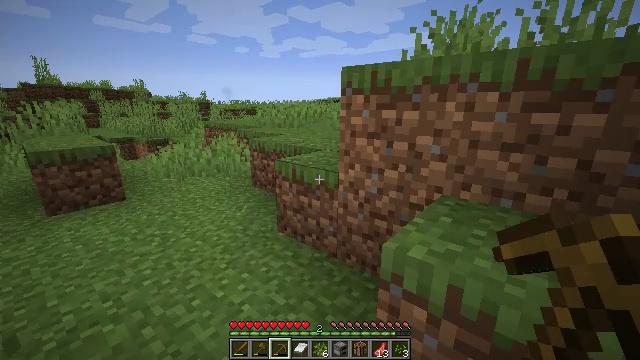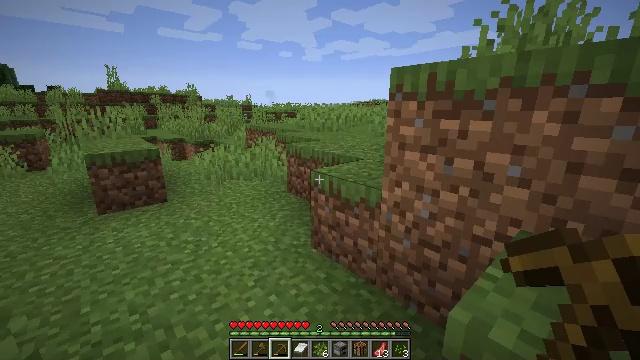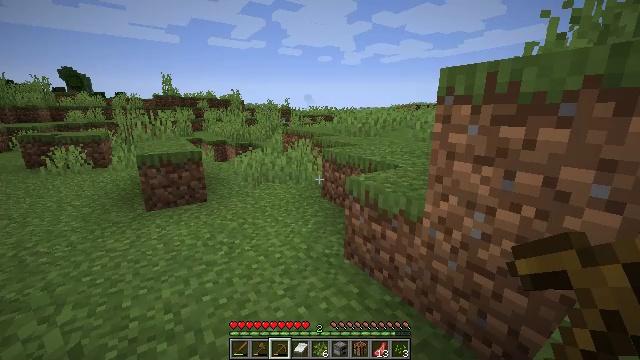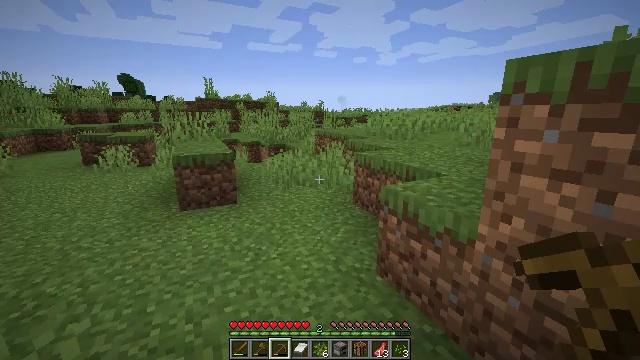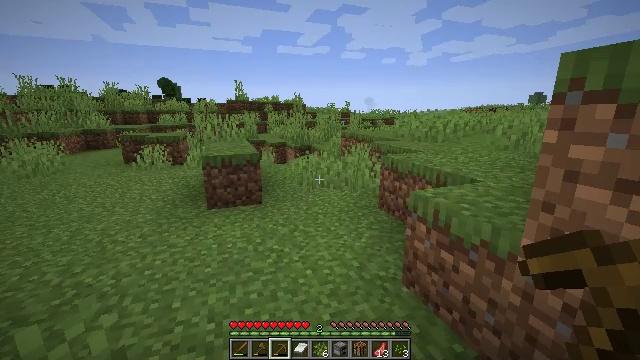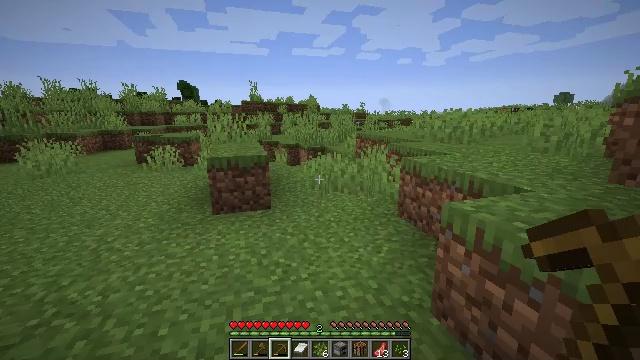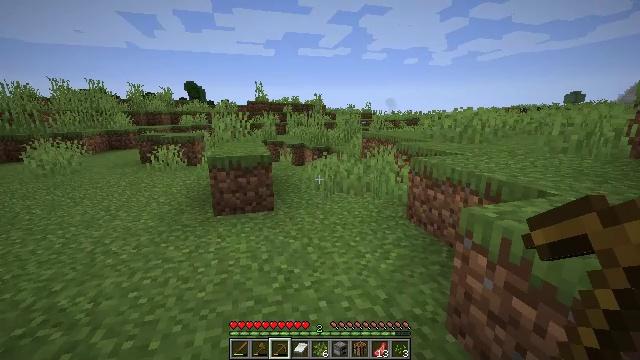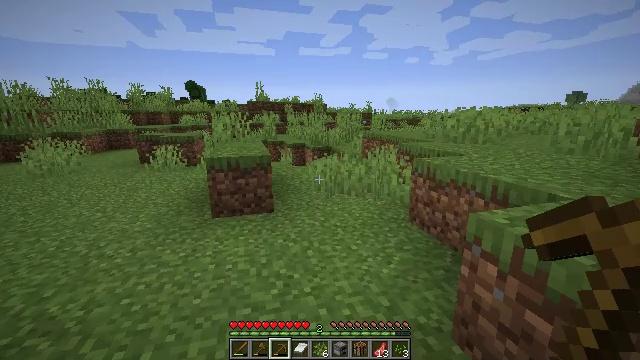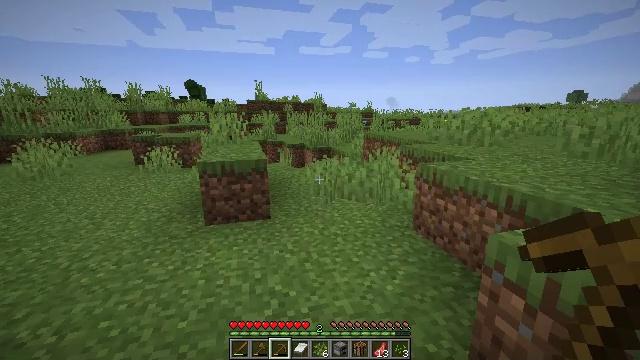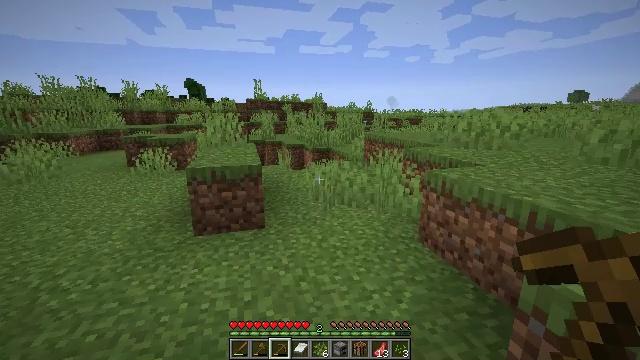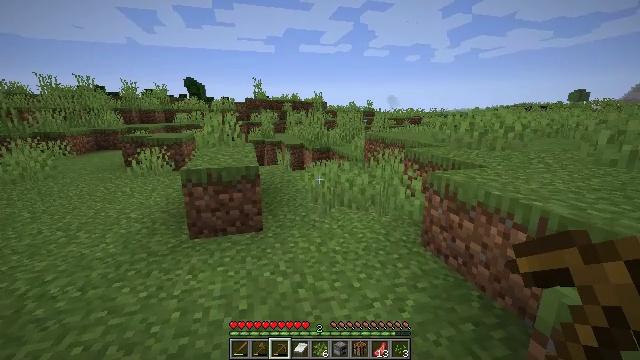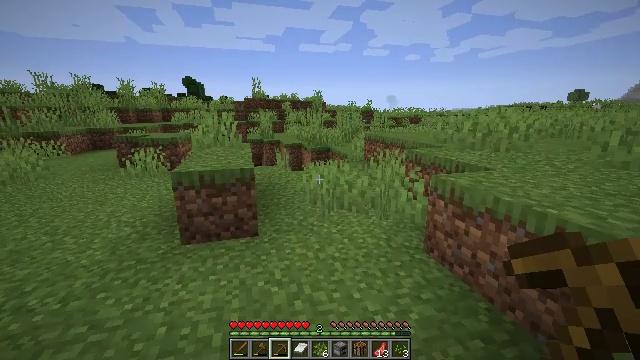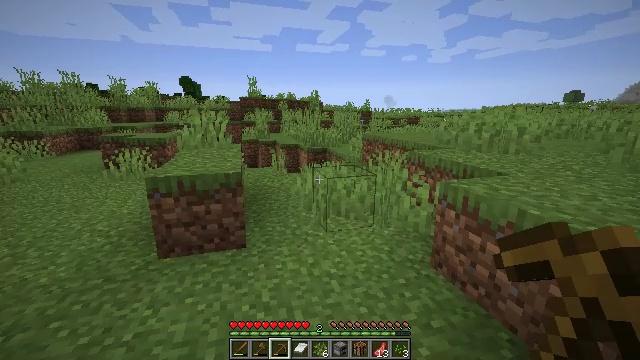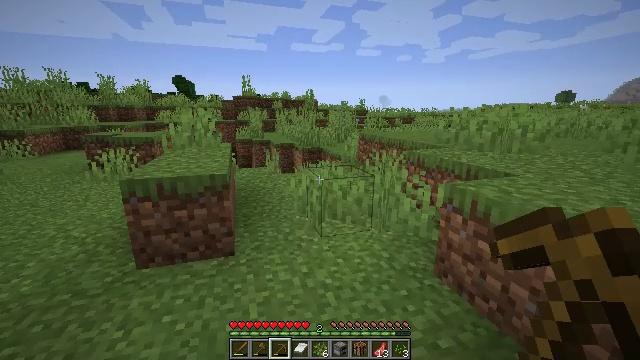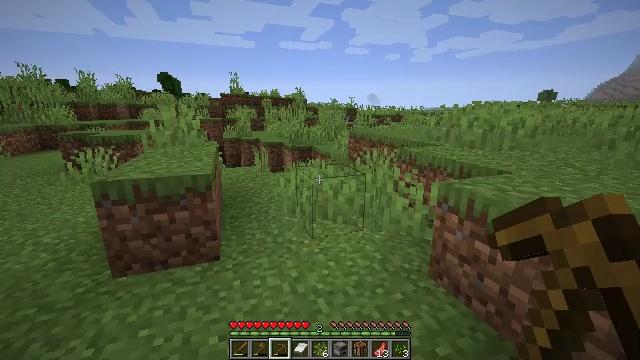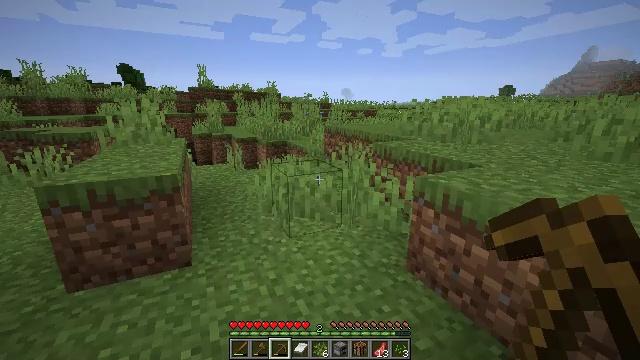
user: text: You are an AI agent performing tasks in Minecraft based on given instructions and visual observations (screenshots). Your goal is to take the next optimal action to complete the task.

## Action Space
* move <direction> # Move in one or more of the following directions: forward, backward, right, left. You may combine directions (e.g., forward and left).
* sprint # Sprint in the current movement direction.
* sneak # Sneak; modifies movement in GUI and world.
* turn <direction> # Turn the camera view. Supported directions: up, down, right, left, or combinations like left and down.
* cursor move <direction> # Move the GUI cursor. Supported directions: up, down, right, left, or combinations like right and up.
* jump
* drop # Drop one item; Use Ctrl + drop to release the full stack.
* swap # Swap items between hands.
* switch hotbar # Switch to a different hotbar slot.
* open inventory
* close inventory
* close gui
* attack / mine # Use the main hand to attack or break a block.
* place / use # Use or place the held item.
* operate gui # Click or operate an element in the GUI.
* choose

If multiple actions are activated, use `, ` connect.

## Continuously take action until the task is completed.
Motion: motion action
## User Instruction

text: Mine the pumpkin from the ground.
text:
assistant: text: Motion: move forward, turn left
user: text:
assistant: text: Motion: move forward, turn left
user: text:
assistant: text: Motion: move forward, turn left
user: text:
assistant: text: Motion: move forward, turn left
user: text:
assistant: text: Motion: move forward, turn left
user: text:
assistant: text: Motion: move forward, turn left
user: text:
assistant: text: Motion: move forward
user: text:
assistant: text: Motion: move forward
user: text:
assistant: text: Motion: move forward
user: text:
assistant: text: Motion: move forward
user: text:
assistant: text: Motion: move forward
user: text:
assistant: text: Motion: move forward
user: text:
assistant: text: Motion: move forward, turn right
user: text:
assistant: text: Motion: move forward, turn right
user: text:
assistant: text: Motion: move forward, turn right and down
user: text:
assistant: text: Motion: move forward, turn right and down
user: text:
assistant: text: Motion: move forward, turn right
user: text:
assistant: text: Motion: move forward, turn right
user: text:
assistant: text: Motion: move forward, turn right
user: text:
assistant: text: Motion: move forward
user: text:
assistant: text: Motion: move forward, turn right, jump
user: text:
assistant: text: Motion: move forward, turn right, jump
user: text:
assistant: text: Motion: move forward, turn right, jump
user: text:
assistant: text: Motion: move forward, turn right, jump
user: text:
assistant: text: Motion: move forward, turn right
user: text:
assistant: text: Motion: move forward
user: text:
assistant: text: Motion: move forward
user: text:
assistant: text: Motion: move forward
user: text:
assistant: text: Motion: move forward
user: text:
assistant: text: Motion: move forward